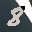
Label: 8